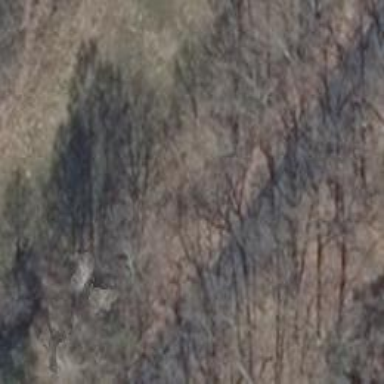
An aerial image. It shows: Row of deciduous broadleaved trees.